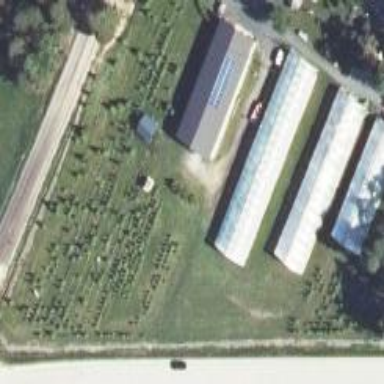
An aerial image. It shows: Area dedicated to greenhouse horticulture.